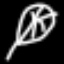
Label: leaf